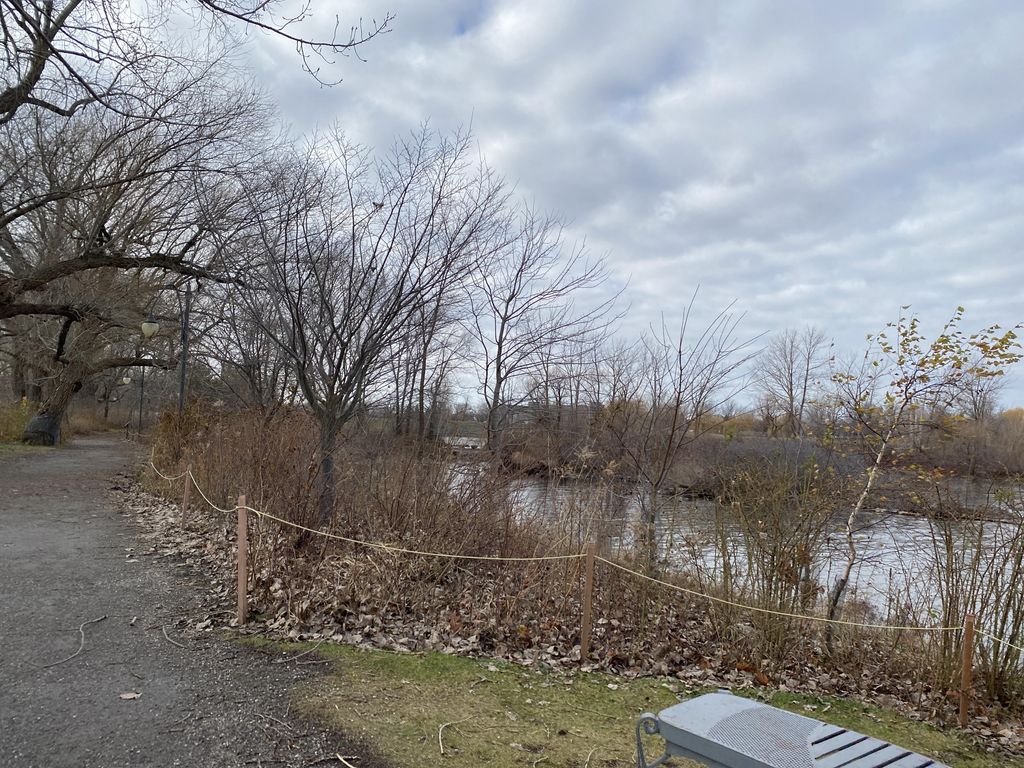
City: montreal